Question: In my gui I have an axe (f1) and Im trying to draw 2 rectangles that change its color with some frequency, it works well but after the first iteration of the timers it open a new figure and do the iteration of colores, I dont know why it open a new figure.

this is the code of my button to start the process:
'''
function pushbutton1_Callback(hObject, eventdata, handles)
% hObject handle to pushbutton1 (see GCBO)
% eventdata reserved - to be defined in a future version of MATLAB
% handles structure with handles and user data (see GUIDATA)
%%t1 = timer('ExecutionMode','fixedRate','TasksToExecute',50,'TimerFcn',@f1,'Period',.05);
%%t2 = timer('ExecutionMode','fixedRate','TasksToExecute',10,'TimerFcn',@freq2,'Period',.5);
h=findobj('Type','axes','Tag','f1');
axes(h);
i1=1;
i2=1;
t1 = timer('ExecutionMode','fixedRate','TasksToExecute',50,'TimerFcn',@freq1,'Period',.05);
t2 = timer('ExecutionMode','fixedRate','TasksToExecute',10,'TimerFcn',@freq2,'Period',.5);
colores1=['b';'w'];
colores2=['r';'g'];
start(t1);
start(t2);
%%rectangle('Position',[0,0,.5,.5],'Facecolor','r');
disp('h');
function freq1(obj,event)
% Scale and display image
%%disp('hola');
i1=mod((i1+1),2);
axes(h);
rectangle('Position',[0,0,1,1],'Facecolor',colores1(i1+1))
end
function freq2(obj,event)
% Scale and display image
%%disp('hola');
i2=mod((i2+1),2);
axes(h);
rectangle('Position',[1,1,1,1],'Facecolor',colores2(i2+1))
end
end
'''
I also try to 'axes(handles.f1);' at the beggining but it did the same
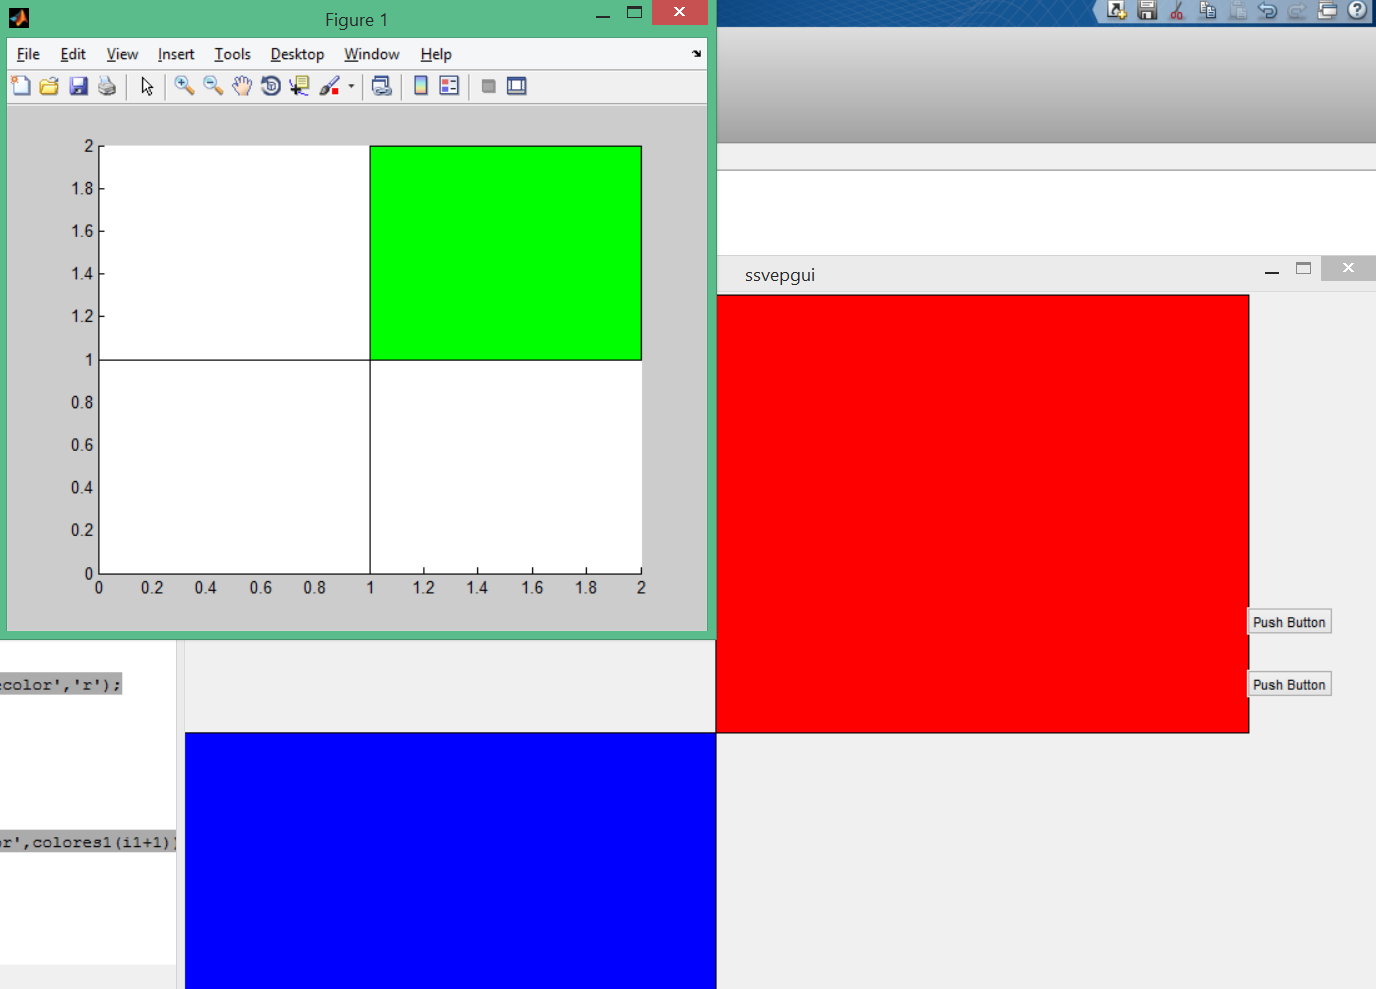
Answer: Oh I solved it adding the '' property to my figure, not sure why in my previous code work the first time and the rest dont but I think this is a good solution:
'''
rectangle('Position',[0,0,1,1],'Facecolor',colores1(i1+1),'Parent',h);
'''
where h is my handler.axe, my code end in this way:
'''
function pushbutton1_Callback(hObject, eventdata, handles)
% hObject handle to pushbutton1 (see GCBO)
% eventdata reserved - to be defined in a future version of MATLAB
% handles structure with handles and user data (see GUIDATA)
%%t1 = timer('ExecutionMode','fixedRate','TasksToExecute',50,'TimerFcn',@f1,'Period',.05);
%%t2 = timer('ExecutionMode','fixedRate','TasksToExecute',10,'TimerFcn',@freq2,'Period',.5);
%%h=findobj('Type','axes','Tag','f1');
axes(handles.f1);
i1=1;
i2=1;
t1 = timer('ExecutionMode','fixedRate','TasksToExecute',50,'TimerFcn',{@freq1,handles.f1},'Period',.05);
t2 = timer('ExecutionMode','fixedRate','TasksToExecute',5,'TimerFcn',{@freq2,handles.f1},'Period',.5);
colores1=['b';'w'];
colores2=['r';'g'];
start(t1);
start(t2);
%%rectangle('Position',[0,0,.5,.5],'Facecolor','r');
disp('h');
function freq1(obj,event,h)
% Scale and display image
%%disp('hola');
i1=mod((i1+1),2);
axes(h);
rectangle('Position',[0,0,1,1],'Facecolor',colores1(i1+1),'Parent',h);
end
function freq2(obj,event,h)
% Scale and display image
%%disp('hola');
i2=mod((i2+1),2);
axes(h);
rectangle('Position',[1,1,1,1],'Facecolor',colores2(i2+1),'Parent',h);
end
end
'''
Hope it helped someone with the same problem